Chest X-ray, PA view. Patient: 61 years old, sex F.
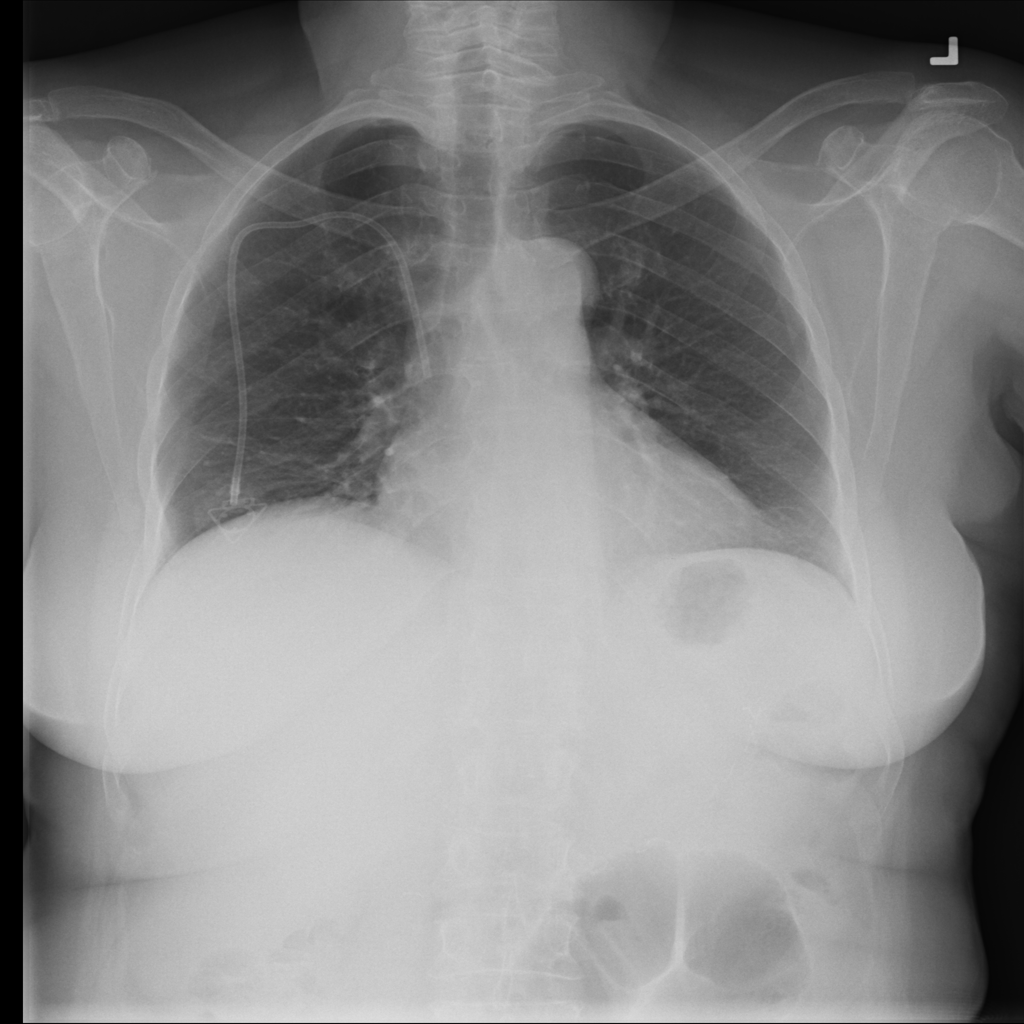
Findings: Atelectasis